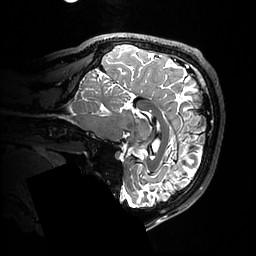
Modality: T2w
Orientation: sagittal
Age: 30
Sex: male
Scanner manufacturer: ge
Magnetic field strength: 3 T
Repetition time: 3.202 s
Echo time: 0.0667 s